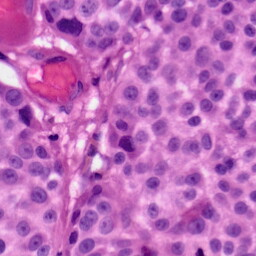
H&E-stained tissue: Skin